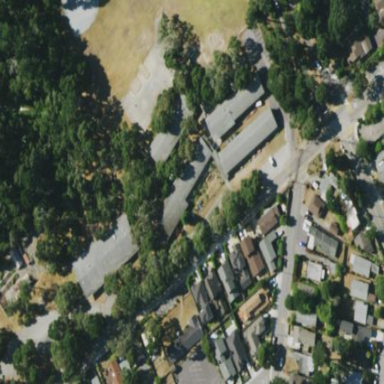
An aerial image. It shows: School building.